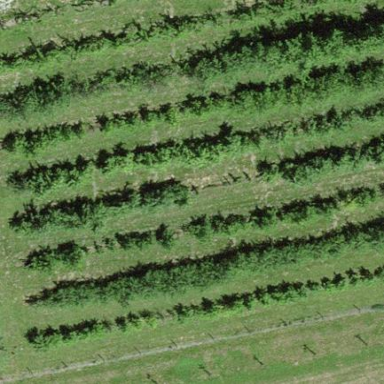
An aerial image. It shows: Orchard.